Interaction volume radius: 10 \u00c5
Interaction volume height: 20 \u00c5
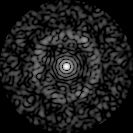
Disorder parameter: 0.8393